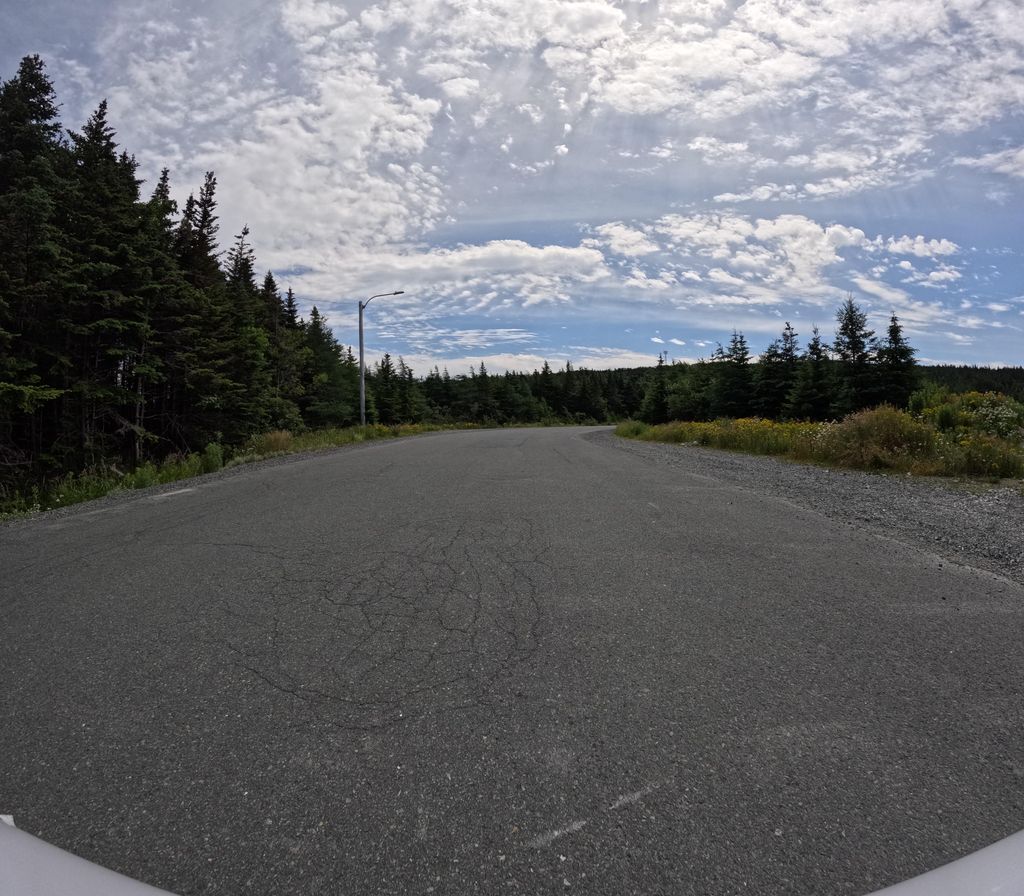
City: st_johns